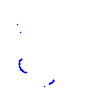
Particle: proton